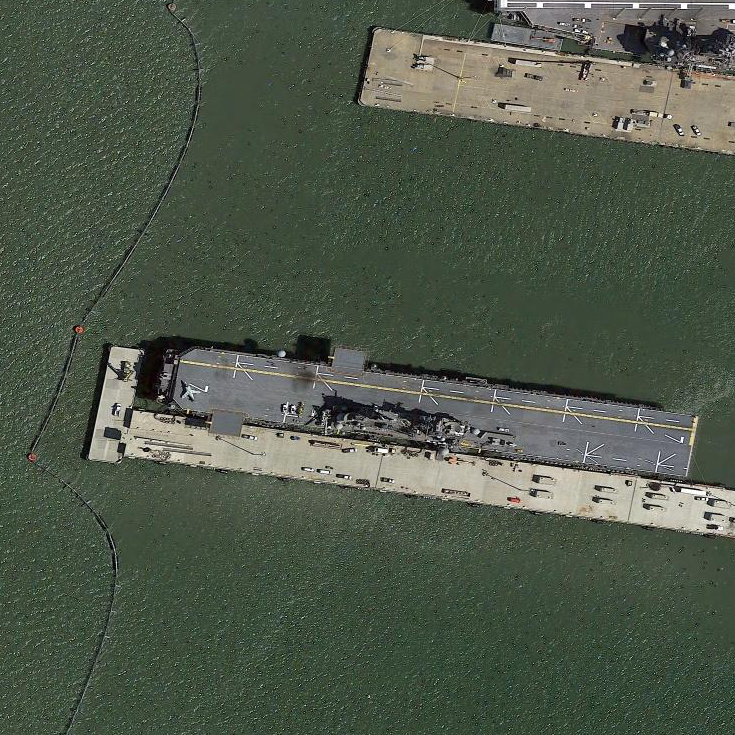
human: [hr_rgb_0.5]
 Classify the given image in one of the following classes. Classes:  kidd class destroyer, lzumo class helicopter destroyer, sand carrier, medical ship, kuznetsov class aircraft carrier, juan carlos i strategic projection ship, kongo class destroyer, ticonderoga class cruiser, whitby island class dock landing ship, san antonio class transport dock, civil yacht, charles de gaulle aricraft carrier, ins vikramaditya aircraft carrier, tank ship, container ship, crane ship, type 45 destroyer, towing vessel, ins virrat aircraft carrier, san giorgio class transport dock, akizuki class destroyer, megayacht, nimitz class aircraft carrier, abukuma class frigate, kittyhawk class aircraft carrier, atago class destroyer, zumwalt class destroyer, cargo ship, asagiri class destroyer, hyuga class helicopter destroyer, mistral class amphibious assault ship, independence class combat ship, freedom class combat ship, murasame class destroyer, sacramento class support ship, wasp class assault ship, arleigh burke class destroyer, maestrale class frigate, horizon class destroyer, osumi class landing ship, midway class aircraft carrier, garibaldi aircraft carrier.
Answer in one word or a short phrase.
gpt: Wasp class assault ship